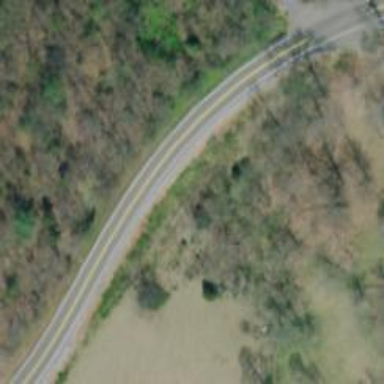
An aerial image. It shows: Secondary road.